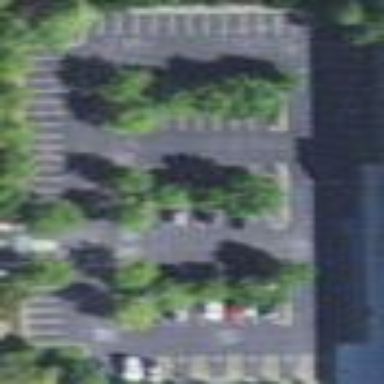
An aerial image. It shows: Parking area with surface parking. It includes park and ride facilities.